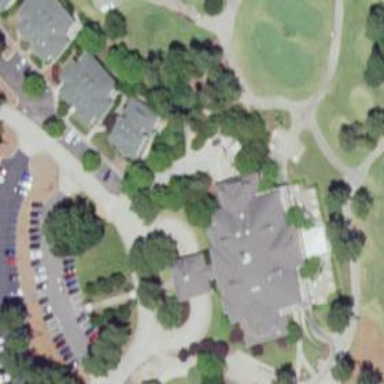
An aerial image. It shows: Golf sports centre.